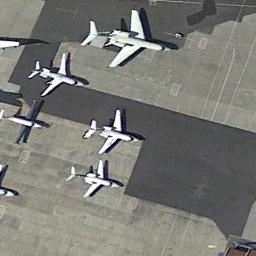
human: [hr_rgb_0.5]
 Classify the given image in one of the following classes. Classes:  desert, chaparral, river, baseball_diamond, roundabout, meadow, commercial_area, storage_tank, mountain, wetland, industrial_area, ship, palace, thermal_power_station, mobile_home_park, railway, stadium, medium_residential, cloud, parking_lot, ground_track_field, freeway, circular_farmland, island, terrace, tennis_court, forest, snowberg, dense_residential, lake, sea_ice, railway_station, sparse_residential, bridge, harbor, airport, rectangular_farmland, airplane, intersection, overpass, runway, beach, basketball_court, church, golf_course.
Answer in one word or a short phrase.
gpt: airplane